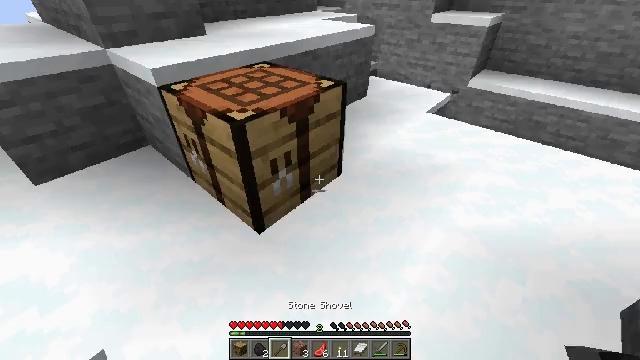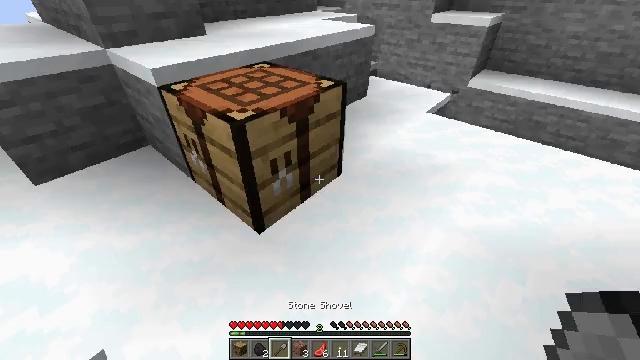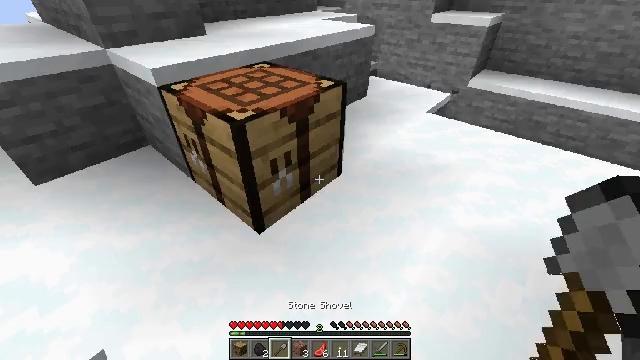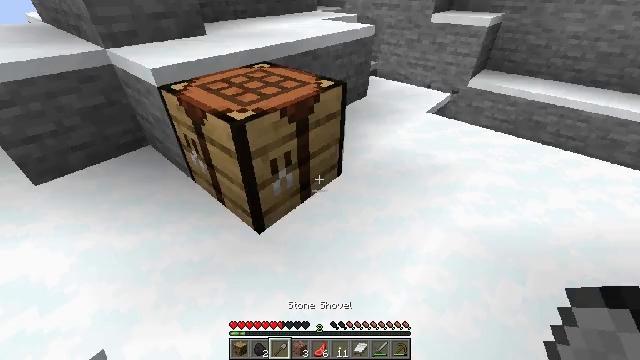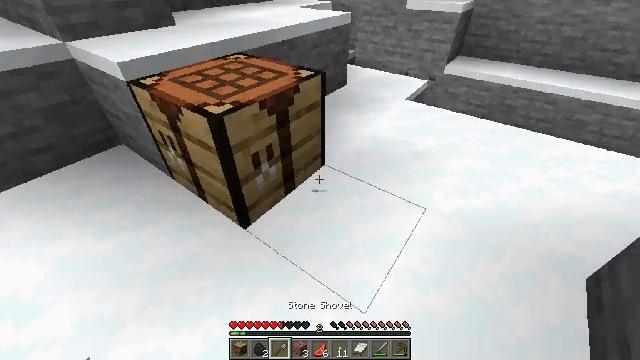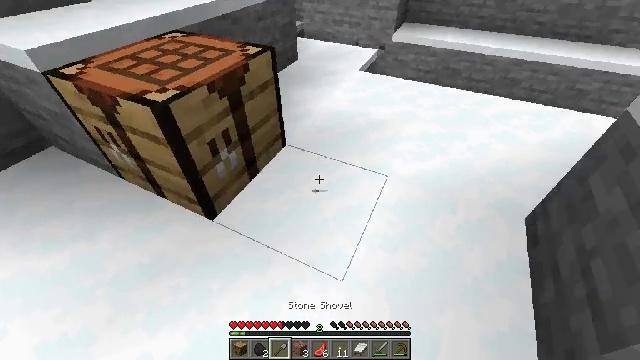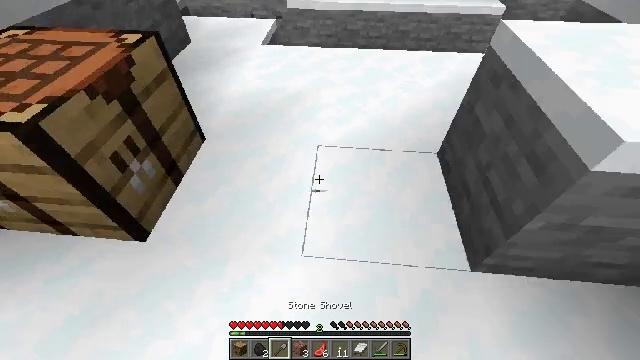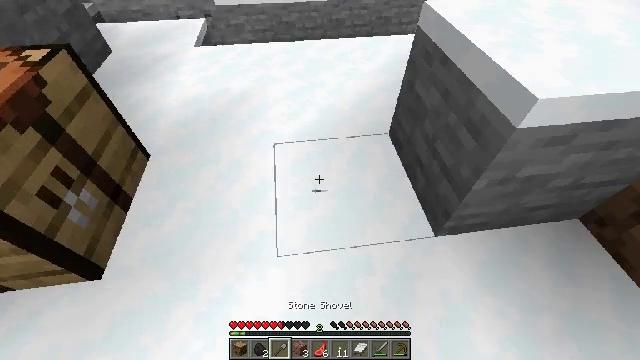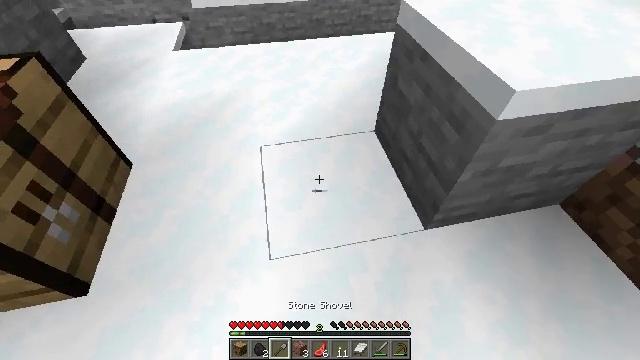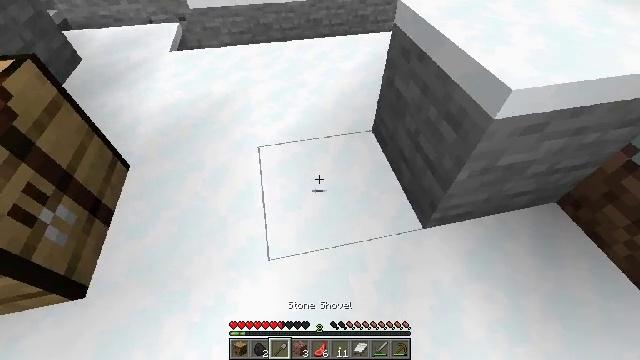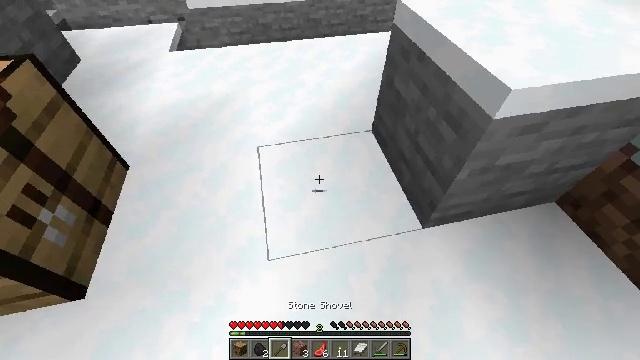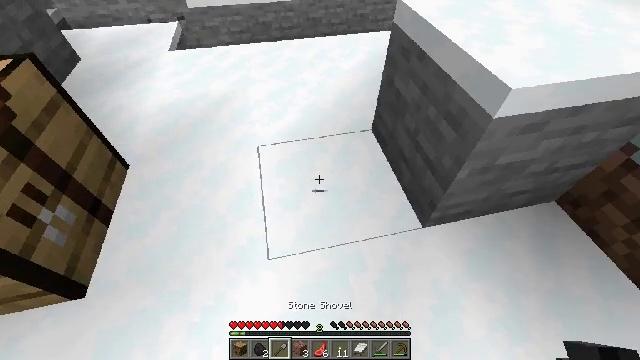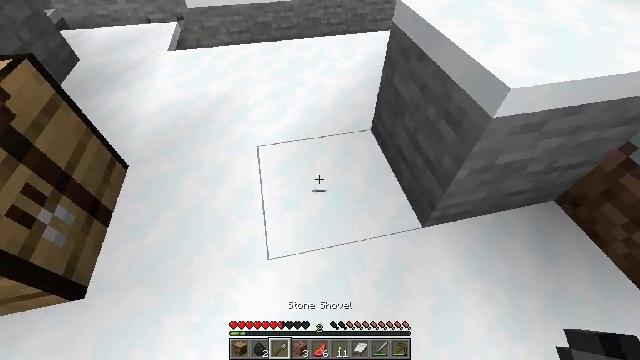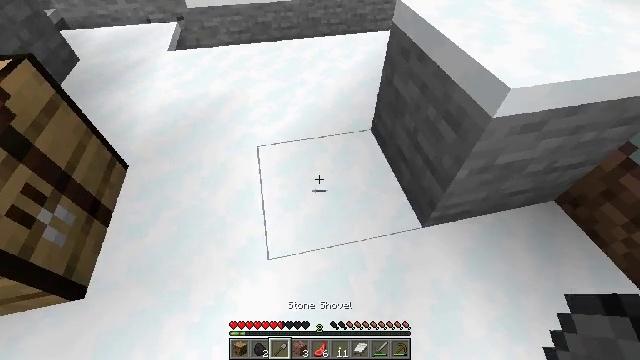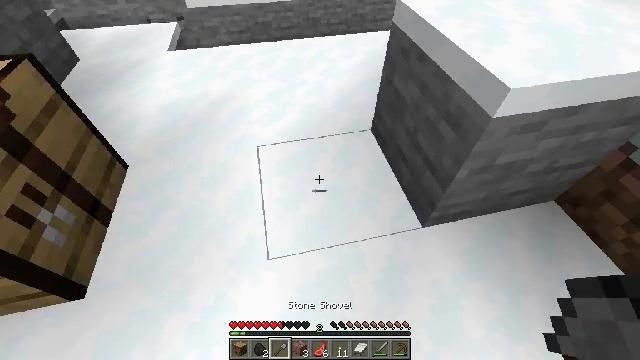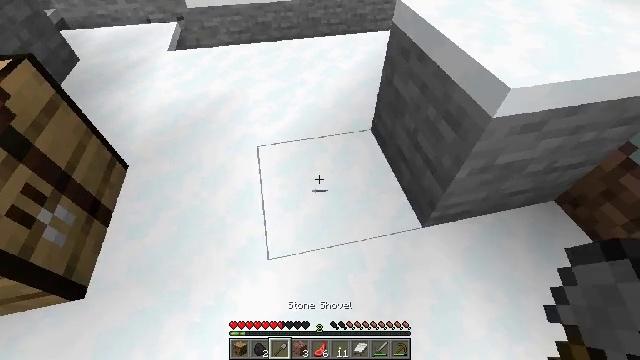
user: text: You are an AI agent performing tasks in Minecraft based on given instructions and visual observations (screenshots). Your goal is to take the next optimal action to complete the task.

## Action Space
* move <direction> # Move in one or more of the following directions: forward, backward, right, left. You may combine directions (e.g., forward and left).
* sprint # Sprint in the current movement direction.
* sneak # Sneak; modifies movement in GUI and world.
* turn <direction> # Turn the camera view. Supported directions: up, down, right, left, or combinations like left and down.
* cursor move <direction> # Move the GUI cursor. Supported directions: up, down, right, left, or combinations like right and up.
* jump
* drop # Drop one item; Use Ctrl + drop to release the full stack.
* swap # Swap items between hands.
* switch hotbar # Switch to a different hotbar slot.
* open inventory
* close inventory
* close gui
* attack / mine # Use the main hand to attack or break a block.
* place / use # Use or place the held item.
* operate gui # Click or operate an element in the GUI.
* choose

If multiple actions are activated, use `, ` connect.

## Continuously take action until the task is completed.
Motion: motion action
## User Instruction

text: Dig up the snow layers.
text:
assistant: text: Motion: open inventory
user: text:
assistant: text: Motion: open inventory
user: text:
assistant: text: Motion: open inventory
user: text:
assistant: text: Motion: turn right and down
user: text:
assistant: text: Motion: turn right and down
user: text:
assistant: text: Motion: turn right and down
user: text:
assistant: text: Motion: turn right and down
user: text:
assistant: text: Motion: turn right
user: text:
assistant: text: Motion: no_op
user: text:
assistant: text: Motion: no_op
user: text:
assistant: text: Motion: no_op
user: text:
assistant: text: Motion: no_op
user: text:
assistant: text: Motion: no_op
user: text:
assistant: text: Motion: no_op
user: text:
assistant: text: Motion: no_op
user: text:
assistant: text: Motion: no_op
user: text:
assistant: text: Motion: turn left and up
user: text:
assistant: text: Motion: turn left, attack / mine
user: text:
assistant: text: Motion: turn right, attack / mine
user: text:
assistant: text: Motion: turn right and up, attack / mine
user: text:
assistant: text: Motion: turn up, attack / mine
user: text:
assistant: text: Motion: turn up, attack / mine
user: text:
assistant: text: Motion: turn up, attack / mine
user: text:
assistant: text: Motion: turn up, attack / mine
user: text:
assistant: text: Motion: turn up, attack / mine
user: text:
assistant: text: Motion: turn right and up, attack / mine
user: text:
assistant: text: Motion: turn up
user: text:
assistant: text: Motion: no_op
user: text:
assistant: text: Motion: no_op
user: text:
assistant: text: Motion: no_op